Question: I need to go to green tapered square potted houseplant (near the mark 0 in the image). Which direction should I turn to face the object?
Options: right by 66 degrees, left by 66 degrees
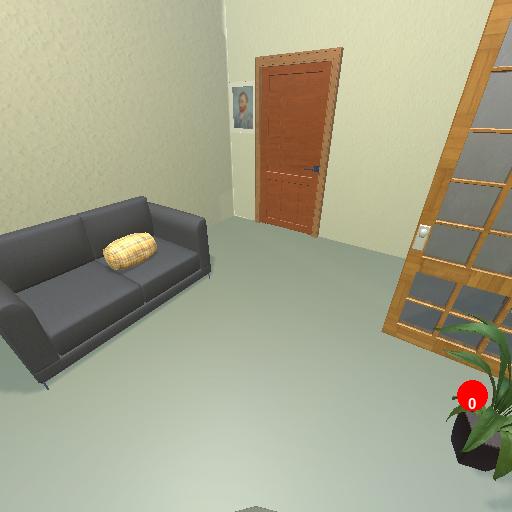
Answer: right by 66 degrees